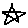
Label: star